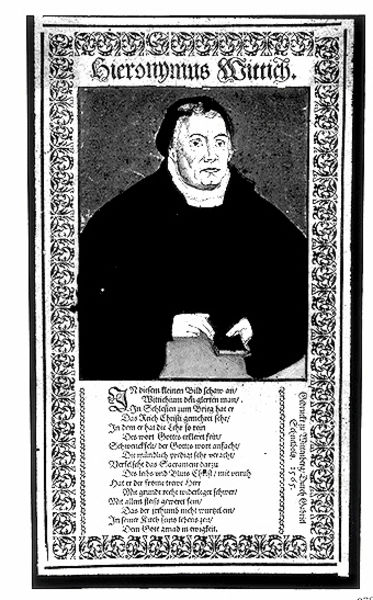
Titel: Bildnis des Hieronymus Wittich
Künstler: Gabriel Schnellboltz
Institution: (Seriendruck)
Schlagwörter: hand, kopf, mann, grau, hut, mund, nase, profil, schwarz, tisch, weiss, zeichnung, ornament, hemd, augen, bibel, gesicht, kragen, rahmen, bildnis, hände, porträt, geistlicher, haare, kutte, mantel, brustbild, ohren, renaissance, holzschnitt, schrift, haltung, grafik, rand, bordüre, ornamente, verzierung, name, buch, druck, schwarzweiss, stich, seite, text, zeitung, namen, pult, buchdruck, buchseite, umschlag, talar, gebetsbuch, pfarrer, gotisch, mittelalter, pastor, priester, romanik, mönch, gelehrter, zeilen, altdeutsch, beschreibung, latein, hieronymus, bartlos, martin luther, häne, theologe, 1565, wittich, hieronimus wittich, priseter, hieronymus wittich